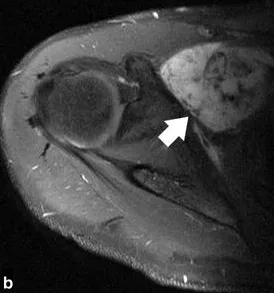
T1-weighted contrast-enhanced. Sequences. An inhomogeneously enhancing, partially fibrotic tumor (white arrows) originating from the right thoracic wall is clearly visible consistent with a desmoid-type fibromatosis.
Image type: radiology (mri)